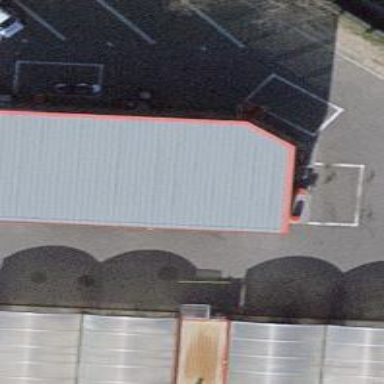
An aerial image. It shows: Building that houses tire shop.